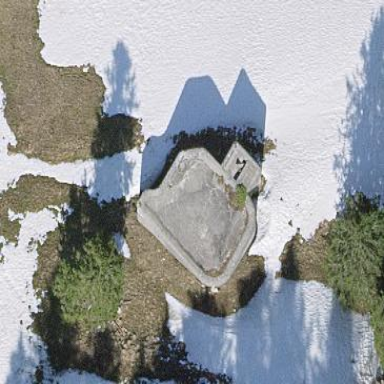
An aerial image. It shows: Military bunker.